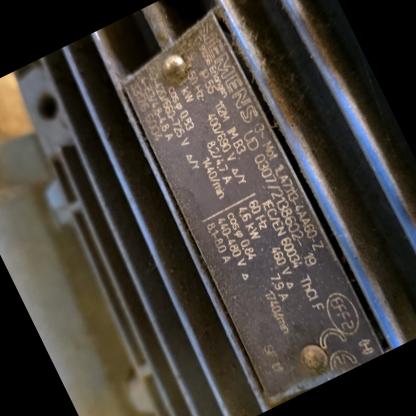
Klasa: tabliczka-znamionowa